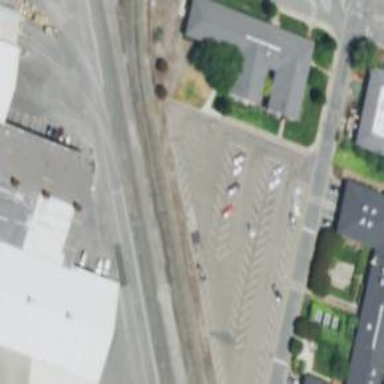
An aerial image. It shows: Rail spur service.